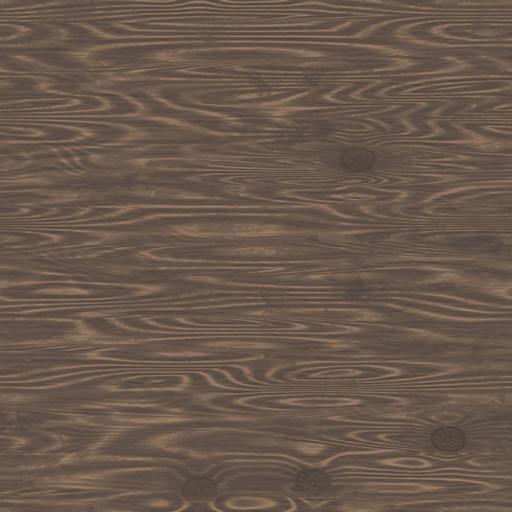
Tags: brown clean dark fine light orange processed smooth wood wooden